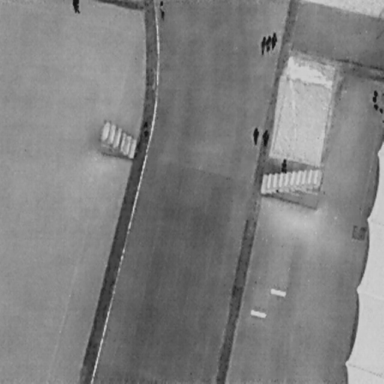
There are nine People in the infrared image.